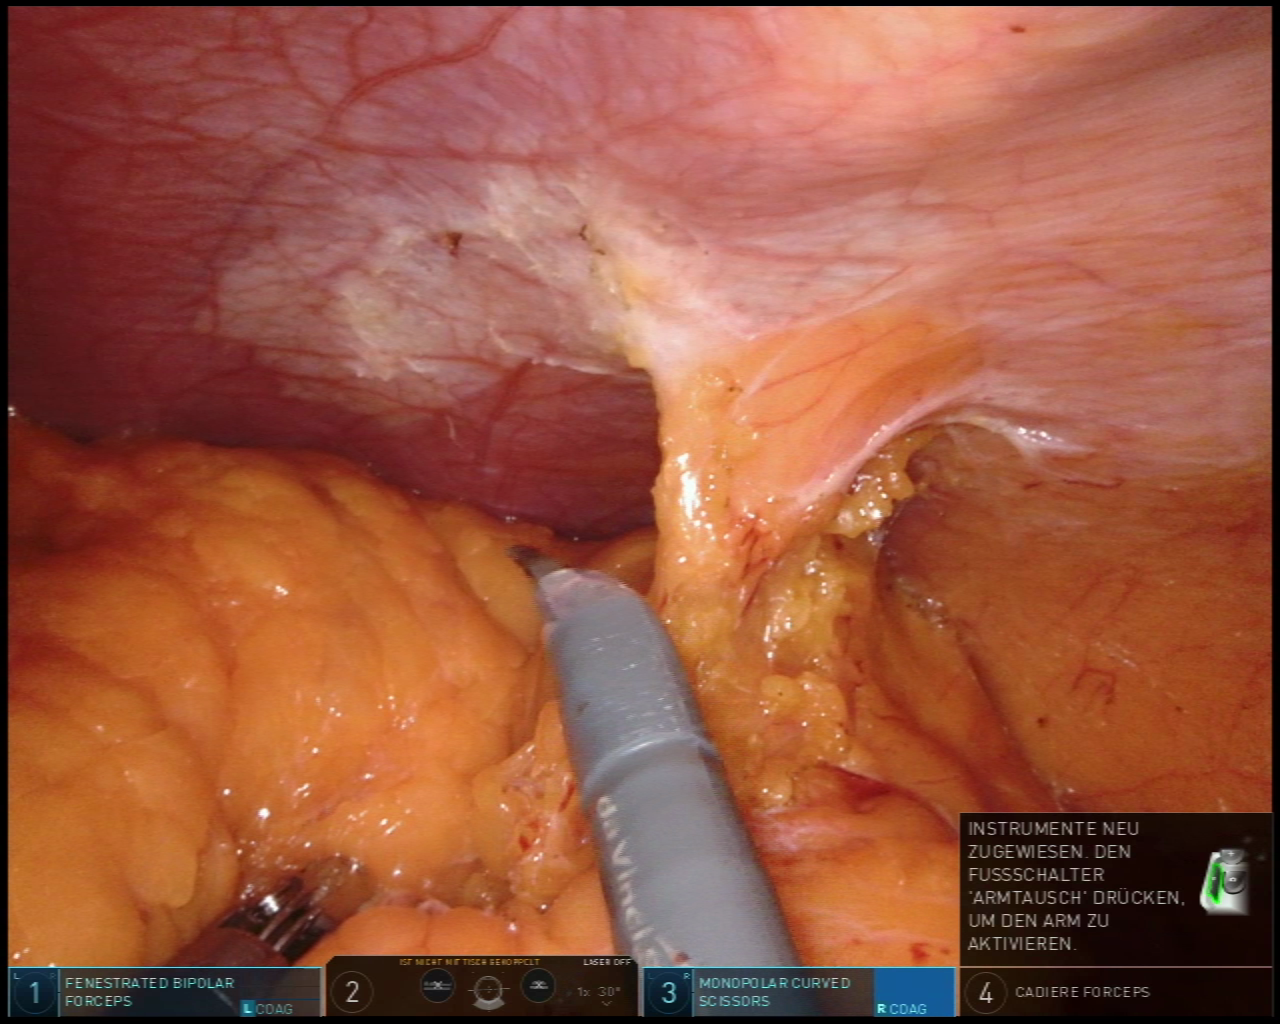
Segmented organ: abdominal_wall
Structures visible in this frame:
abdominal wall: yes
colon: no
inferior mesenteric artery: no
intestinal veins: no
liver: no
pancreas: no
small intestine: no
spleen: no
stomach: no
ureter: no
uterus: no
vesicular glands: no